Question: I am in a CSCI class and we are just learning about program execution. I am running a program called "Brookshear machine simulator" which was written by the author of the class text book ( Computer Science 11th edition by J. Glenn Brookshear). The program is intended to add the contents of 11 and 0F, storing the result into F1. I have done everything necessary and produced the hex value in 11 which is 09. I am then asked to convert this into two's complement 8-bit binary, which is where I am having a problem. I will be needing to convert some hex values into two's compl 8-bit binary in the future for this lab but I cant figure out how to do it. Can someone please help me understand what twos comp is and how is it related or the same as 8-bit binary , so I can convert this to two's complement 8-bit binary?

Here is a picture of the machine simulator with the inputs as directed by the lab instructions. My task is to find the hex value in 11 (09) then convert it to twos complement 8-bit binary.
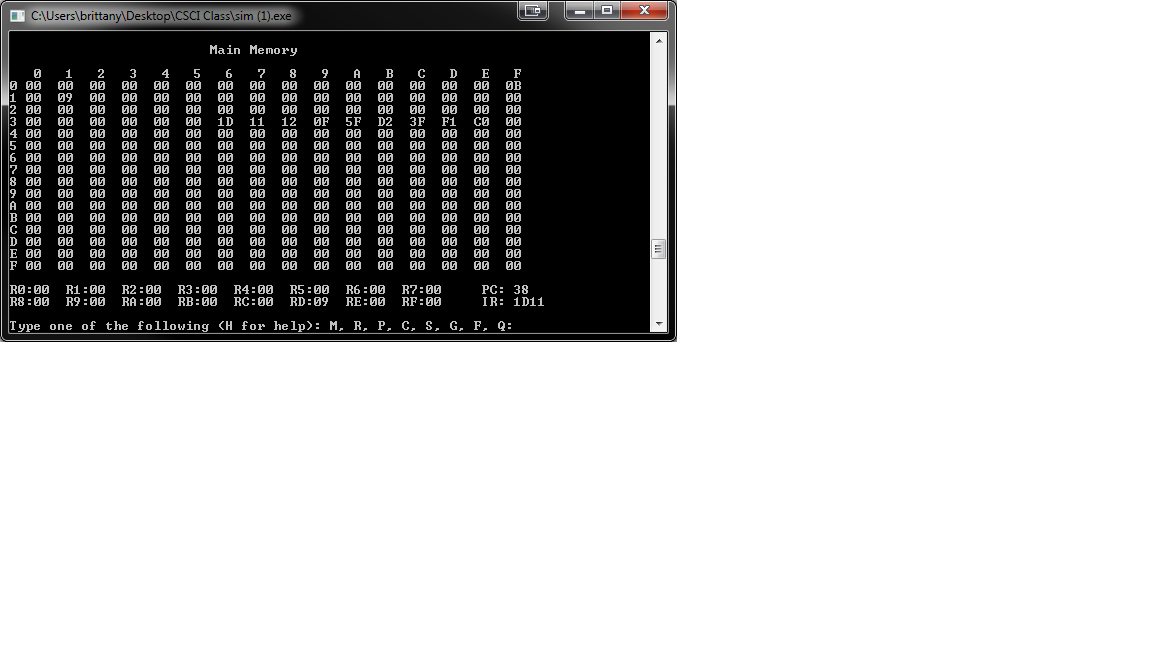
Answer: Each hexadecimal digit has a 4 bit binary equivalent:
'''
0 0000
1 0001
2 0010
3 0011
4 0100
5 0101
6 0110
7 0111
8 1000
9 1001
A 1010
B 1011
C 1100
D 1101
E 1110
F 1111
'''
So if you have a two character hex value, like '09' then you can see that '0' = '0000' and '9' = '1001', so that would be:
'''
<PHONE>
'''
which is an 8 bit value.
This works for any length of hex number of course, so for example '37FF' in hex would be '0011011111111111' in binary.
Note that two's complement is irrelevant for your example as the number is positive.